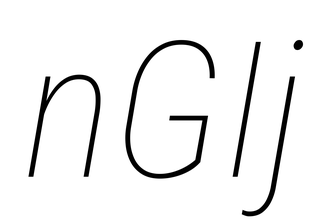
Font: Roboto-Italic_Condensed_Thin_Italic